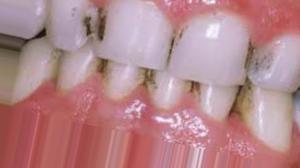
Condition: Tooth Discoloration